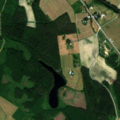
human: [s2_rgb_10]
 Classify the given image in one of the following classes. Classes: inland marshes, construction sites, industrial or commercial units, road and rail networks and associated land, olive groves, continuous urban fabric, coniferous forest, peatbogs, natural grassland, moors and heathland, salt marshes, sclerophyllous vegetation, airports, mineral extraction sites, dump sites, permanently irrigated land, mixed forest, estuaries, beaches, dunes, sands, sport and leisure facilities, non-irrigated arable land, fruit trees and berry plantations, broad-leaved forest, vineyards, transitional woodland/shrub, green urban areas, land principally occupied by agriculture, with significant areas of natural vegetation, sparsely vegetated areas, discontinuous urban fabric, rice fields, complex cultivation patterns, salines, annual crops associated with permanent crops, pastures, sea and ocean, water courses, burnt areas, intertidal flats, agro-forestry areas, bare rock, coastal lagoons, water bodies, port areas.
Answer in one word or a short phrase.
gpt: non-irrigated arable land, land principally occupied by agriculture, with significant areas of natural vegetation, coniferous forest, mixed forest